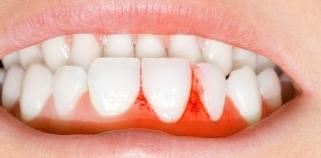
Condition: Gingivitis